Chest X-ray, PA view. Patient: 25 years old, sex M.
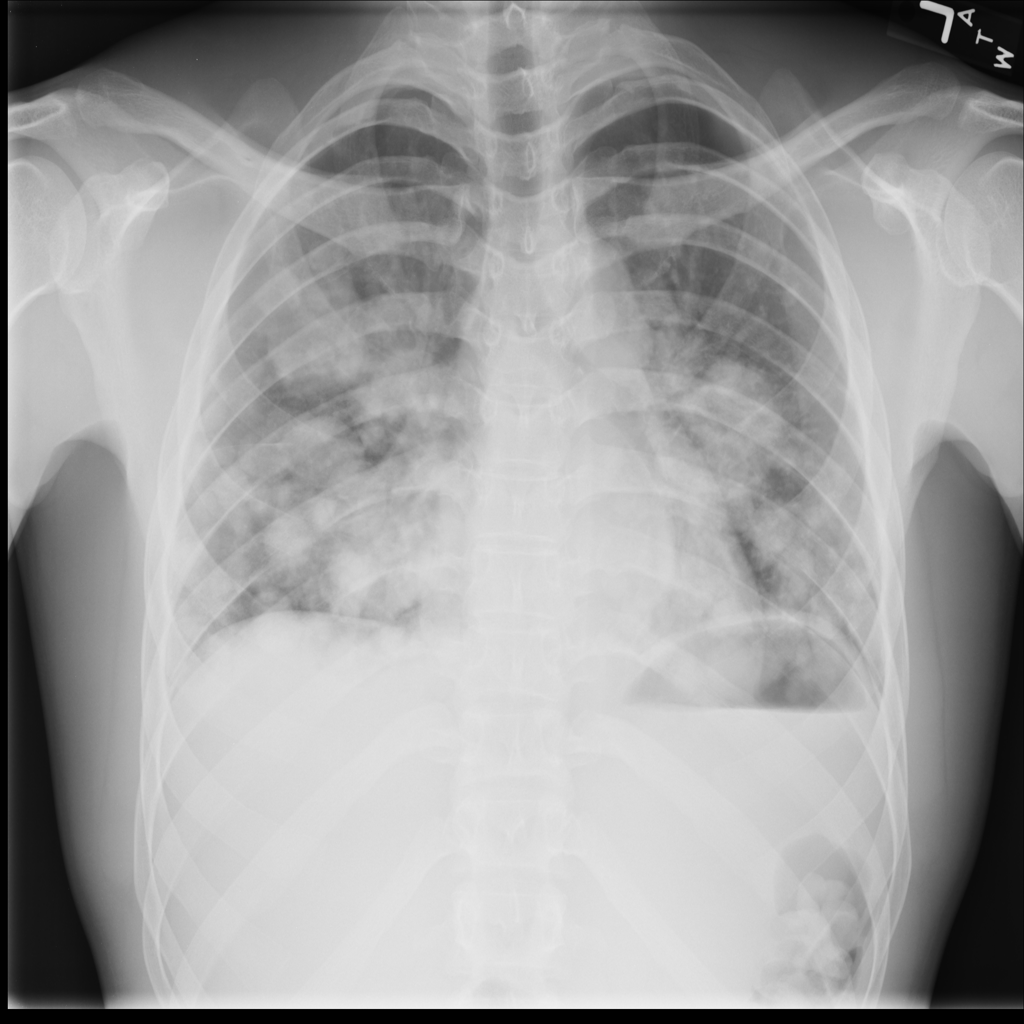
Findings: Mass